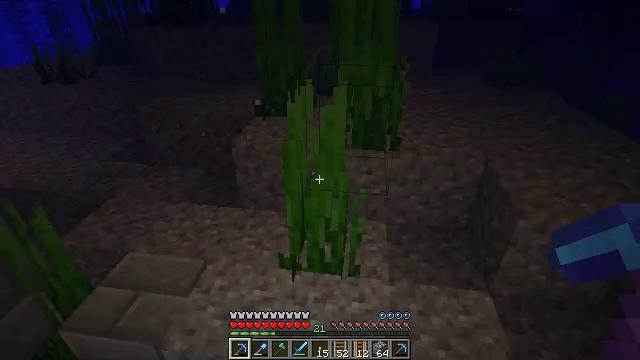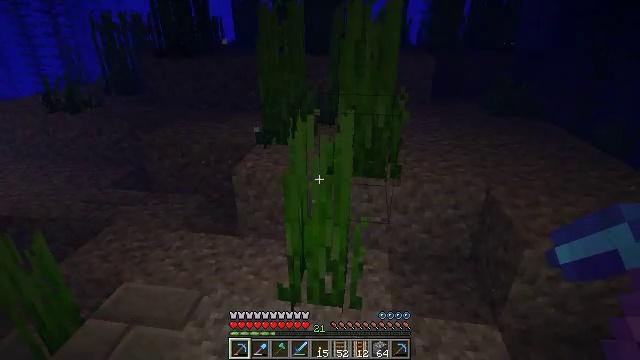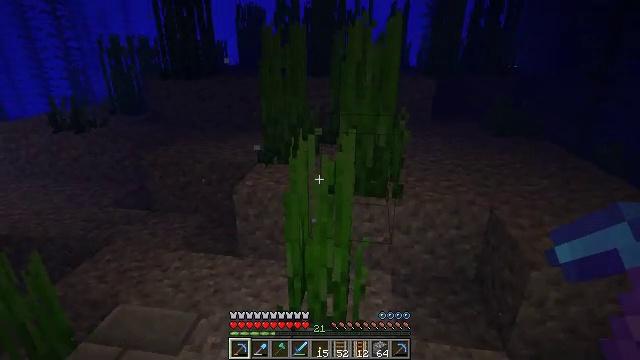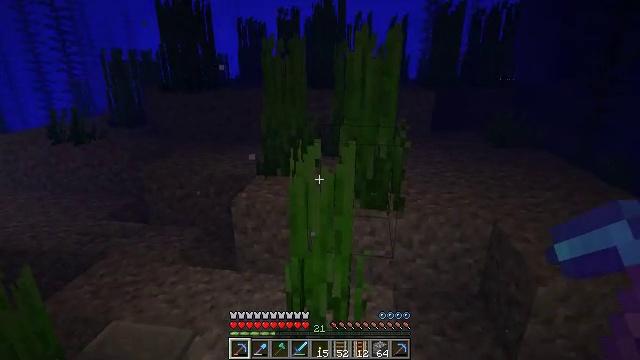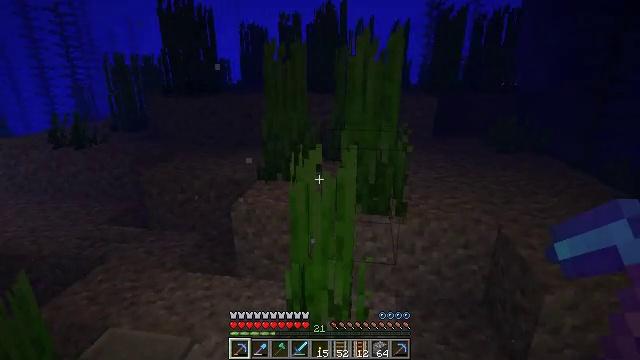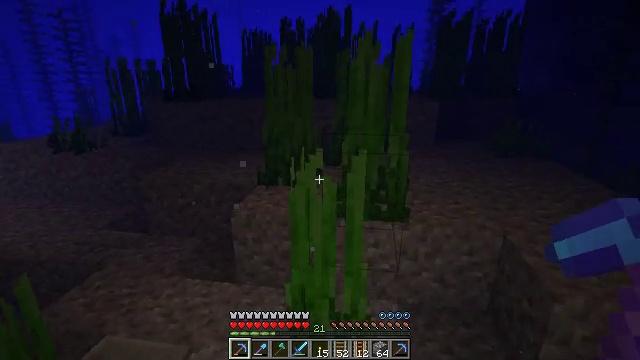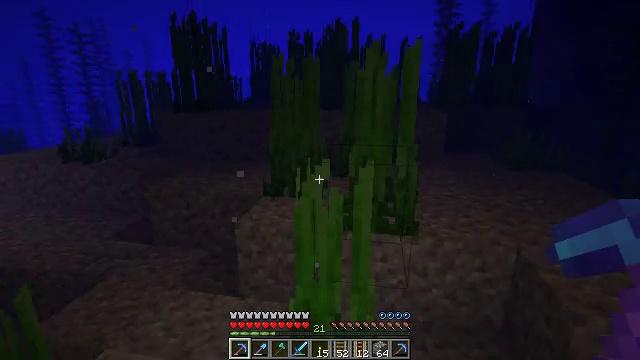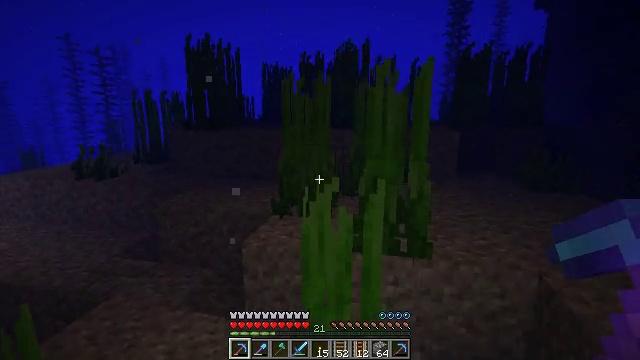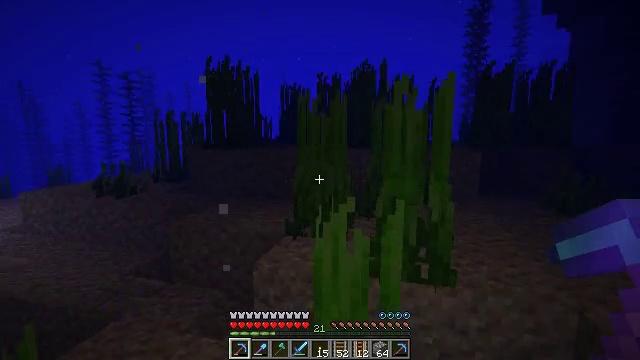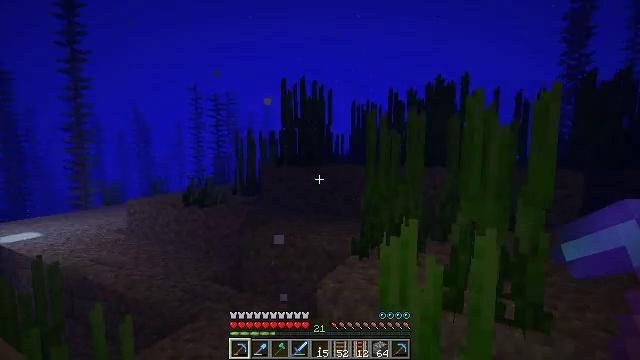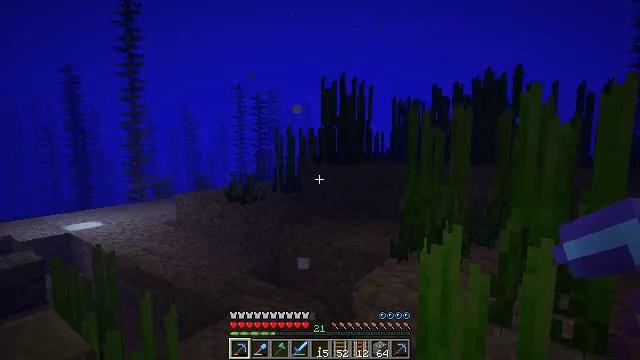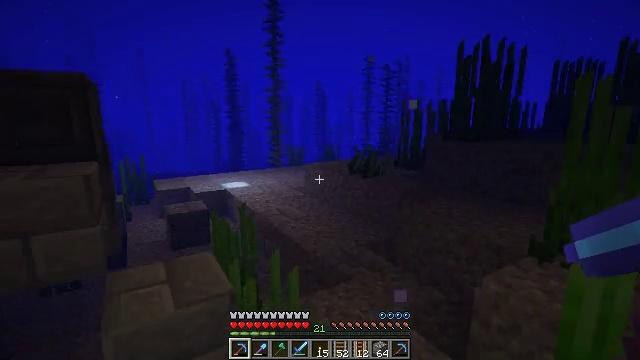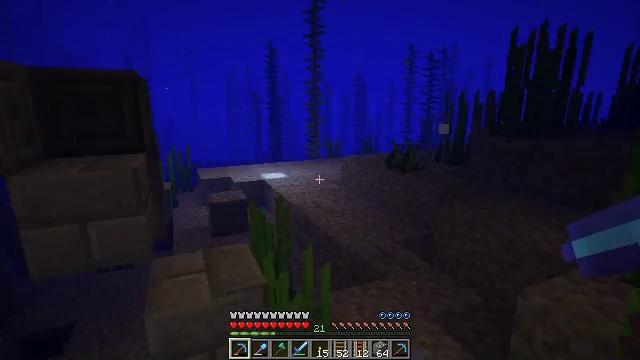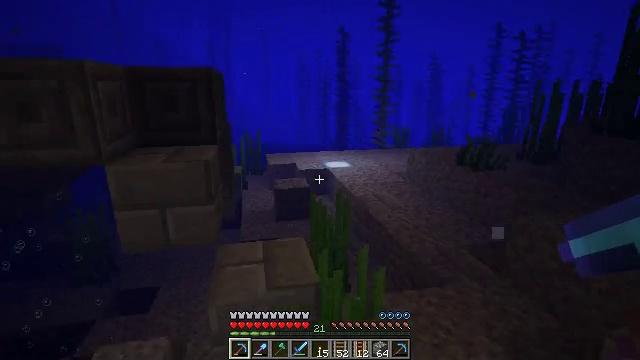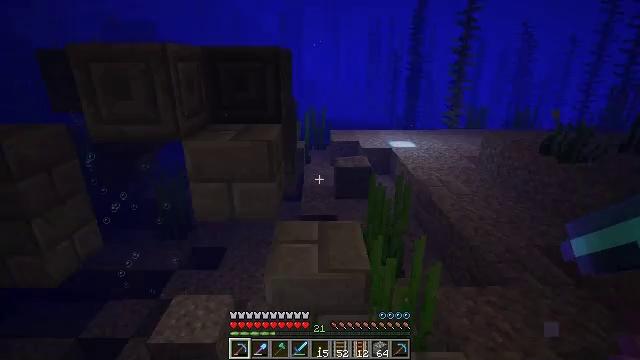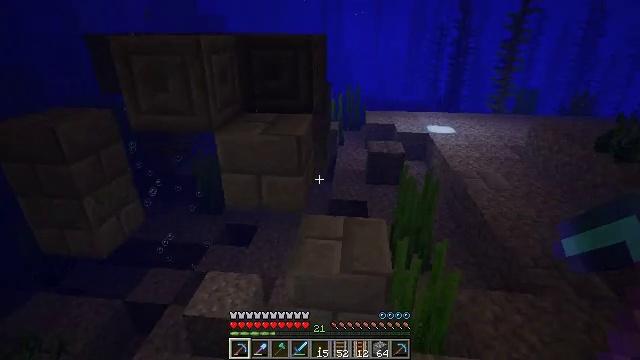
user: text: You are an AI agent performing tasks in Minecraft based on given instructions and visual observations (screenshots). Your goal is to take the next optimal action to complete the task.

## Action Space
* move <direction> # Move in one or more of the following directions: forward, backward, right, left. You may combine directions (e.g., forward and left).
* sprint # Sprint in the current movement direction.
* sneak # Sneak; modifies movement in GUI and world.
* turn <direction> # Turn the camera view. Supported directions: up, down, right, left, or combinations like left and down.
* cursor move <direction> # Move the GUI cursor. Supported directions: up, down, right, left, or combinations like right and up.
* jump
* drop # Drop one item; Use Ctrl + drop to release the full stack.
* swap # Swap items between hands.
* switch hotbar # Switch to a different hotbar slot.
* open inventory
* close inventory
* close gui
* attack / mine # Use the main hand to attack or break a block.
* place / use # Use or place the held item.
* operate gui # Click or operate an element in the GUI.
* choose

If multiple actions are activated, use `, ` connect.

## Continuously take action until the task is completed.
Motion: motion action
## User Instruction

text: Harvest the sea lantern from its structure.
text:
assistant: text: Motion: turn up
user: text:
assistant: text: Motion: move forward, turn up
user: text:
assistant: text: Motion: move forward, turn up
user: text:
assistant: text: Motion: move forward
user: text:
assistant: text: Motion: move forward
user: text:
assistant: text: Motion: move forward, turn left and up
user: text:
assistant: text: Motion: move forward, turn left and up
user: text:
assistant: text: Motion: move forward, turn left and up
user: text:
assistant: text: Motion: move forward, turn left and up, jump
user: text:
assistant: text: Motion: move forward, turn left, jump
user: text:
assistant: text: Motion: move forward, turn left and down, jump
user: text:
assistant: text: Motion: move forward, turn left and down, jump
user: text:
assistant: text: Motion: move forward, turn left and down, jump
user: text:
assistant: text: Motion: move forward, turn left and down, jump
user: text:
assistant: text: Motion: move forward, turn left and down, jump
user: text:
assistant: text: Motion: move forward, turn left and down, jump
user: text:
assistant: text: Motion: move forward, jump
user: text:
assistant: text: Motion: move forward, jump
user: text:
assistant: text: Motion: move forward, jump
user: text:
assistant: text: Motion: move forward, jump
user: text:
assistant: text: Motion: move forward, jump
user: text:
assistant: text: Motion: jump
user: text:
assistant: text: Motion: jump
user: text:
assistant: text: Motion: jump
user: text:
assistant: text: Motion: jump
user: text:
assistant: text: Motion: turn down, jump
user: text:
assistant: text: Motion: turn left and down, jump
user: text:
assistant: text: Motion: turn left and down, jump
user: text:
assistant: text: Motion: turn left and down, jump
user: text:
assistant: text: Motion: turn left and down, jump